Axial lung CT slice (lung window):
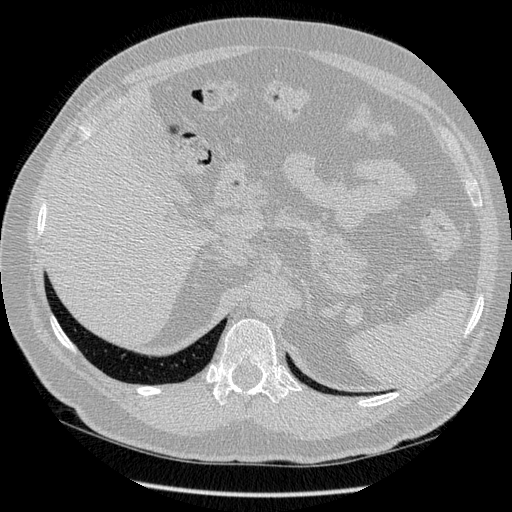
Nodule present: no